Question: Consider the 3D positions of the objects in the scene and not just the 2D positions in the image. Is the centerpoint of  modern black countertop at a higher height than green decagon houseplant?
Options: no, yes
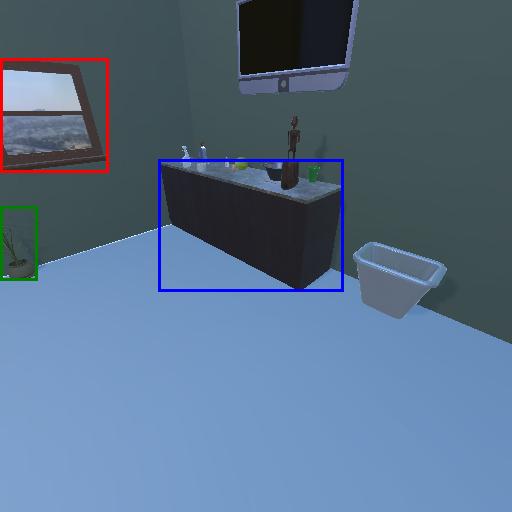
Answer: no